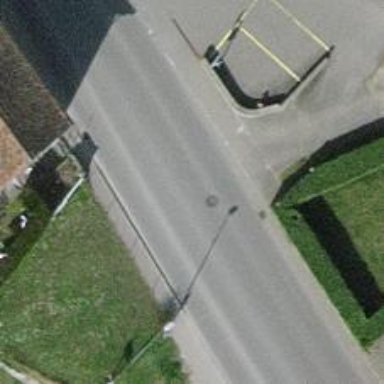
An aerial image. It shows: Secondary road.